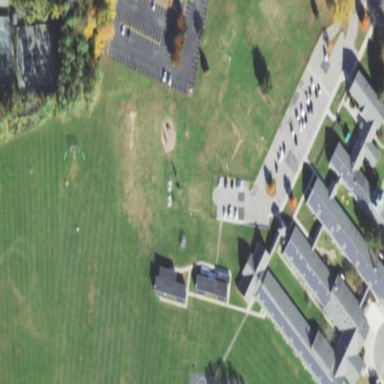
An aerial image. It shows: School.